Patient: sex M, age 34
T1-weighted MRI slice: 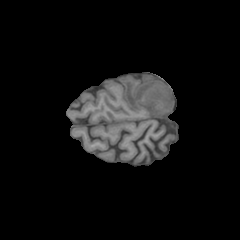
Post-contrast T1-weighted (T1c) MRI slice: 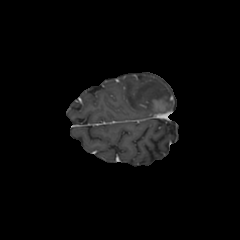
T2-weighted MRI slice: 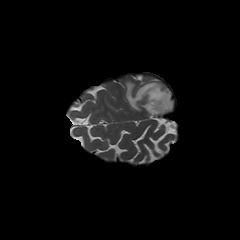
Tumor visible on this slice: yes
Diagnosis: Astrocytoma, IDH-mutant
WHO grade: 3